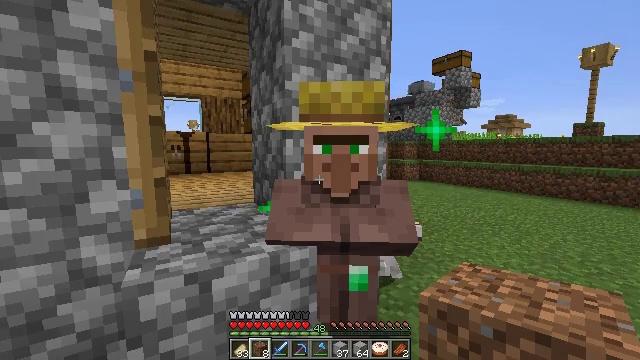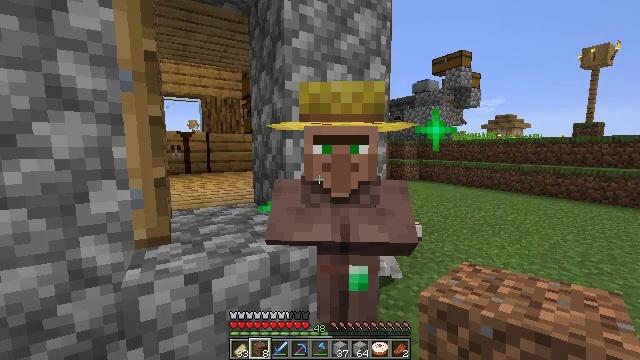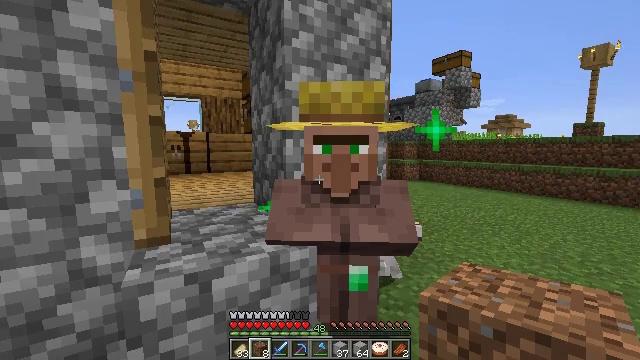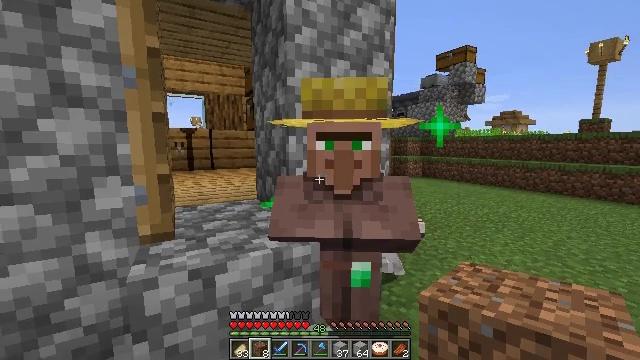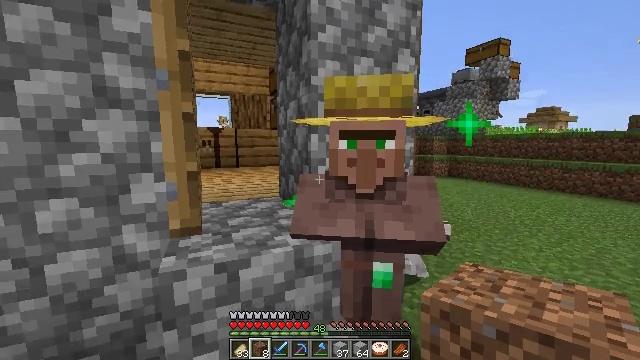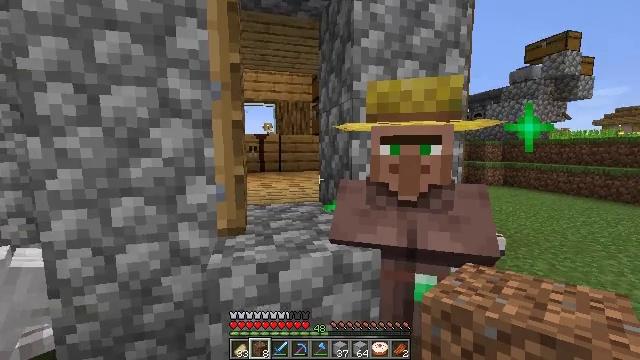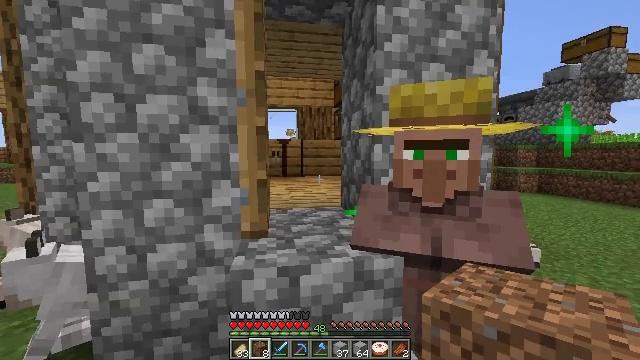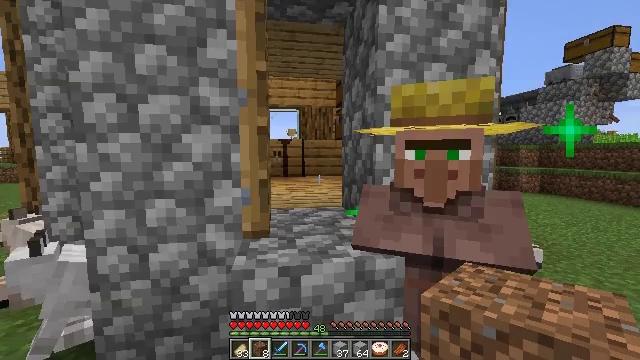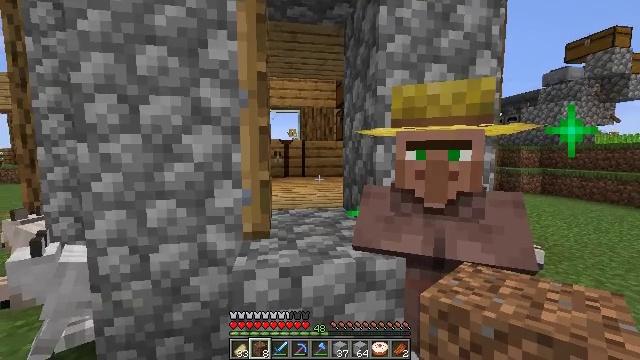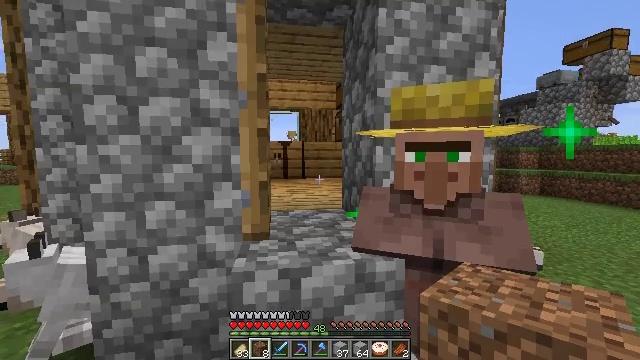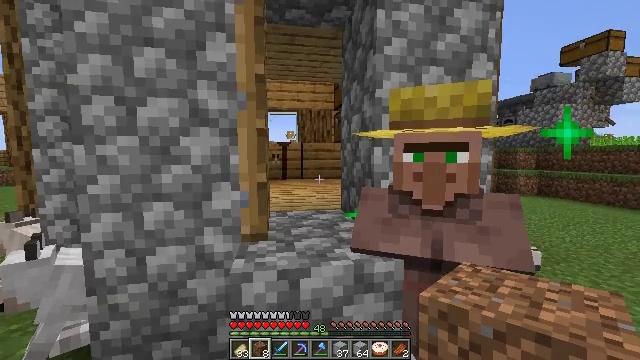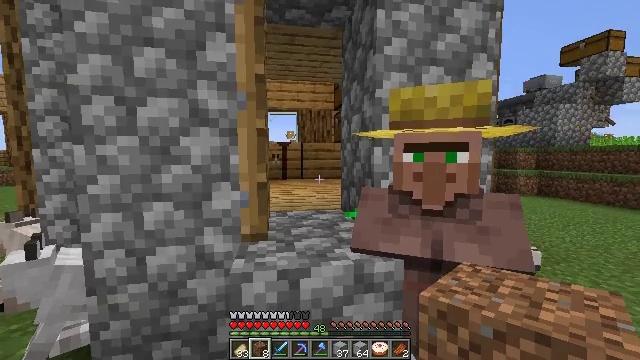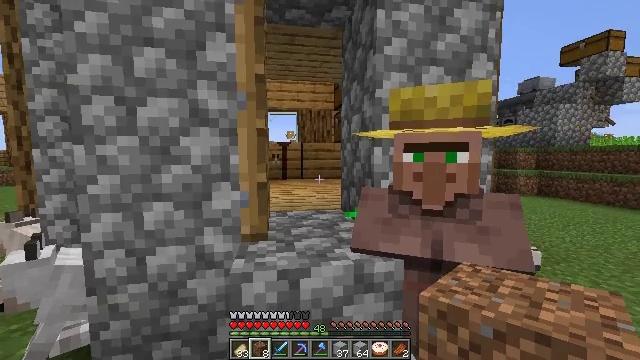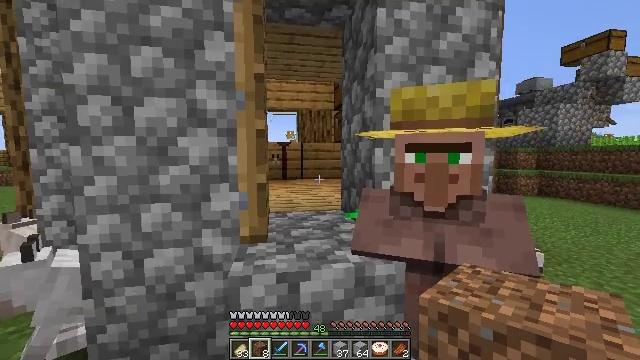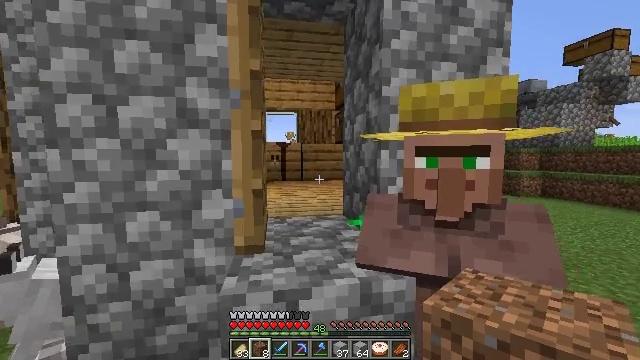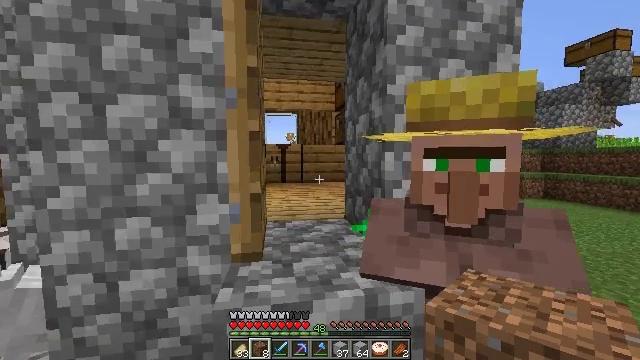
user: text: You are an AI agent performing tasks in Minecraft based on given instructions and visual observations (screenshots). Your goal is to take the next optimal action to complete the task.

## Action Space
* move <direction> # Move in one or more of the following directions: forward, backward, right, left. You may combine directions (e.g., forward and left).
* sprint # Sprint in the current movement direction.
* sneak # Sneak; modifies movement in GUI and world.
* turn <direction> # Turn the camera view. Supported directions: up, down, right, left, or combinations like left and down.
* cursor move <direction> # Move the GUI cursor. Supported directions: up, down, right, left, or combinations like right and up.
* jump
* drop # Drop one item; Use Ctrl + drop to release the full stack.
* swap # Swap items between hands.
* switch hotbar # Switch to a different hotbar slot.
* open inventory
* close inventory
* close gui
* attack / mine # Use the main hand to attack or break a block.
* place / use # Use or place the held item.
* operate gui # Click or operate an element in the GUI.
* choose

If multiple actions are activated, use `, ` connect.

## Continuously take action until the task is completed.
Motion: motion action
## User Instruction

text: Form a cake at the crafting table.
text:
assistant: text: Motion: no_op
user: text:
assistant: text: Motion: no_op
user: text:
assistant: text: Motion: no_op
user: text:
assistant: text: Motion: turn left
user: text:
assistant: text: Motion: turn left and up
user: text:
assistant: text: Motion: turn left and up
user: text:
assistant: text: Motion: no_op
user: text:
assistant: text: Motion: no_op
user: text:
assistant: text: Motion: no_op
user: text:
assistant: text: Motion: no_op
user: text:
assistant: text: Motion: no_op
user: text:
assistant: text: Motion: no_op
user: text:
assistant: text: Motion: move forward
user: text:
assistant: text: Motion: move forward
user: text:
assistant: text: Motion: move forward
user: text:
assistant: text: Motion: move forward
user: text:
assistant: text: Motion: move forward
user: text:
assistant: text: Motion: move forward
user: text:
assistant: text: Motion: move forward, sprint
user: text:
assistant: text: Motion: move forward, sprint
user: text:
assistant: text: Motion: move forward, sprint
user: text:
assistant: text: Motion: move forward, sprint
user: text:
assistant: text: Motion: move forward
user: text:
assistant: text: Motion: move forward, turn left
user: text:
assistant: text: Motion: move forward, sprint
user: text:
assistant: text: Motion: move forward, sprint
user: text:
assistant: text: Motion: move forward, sprint
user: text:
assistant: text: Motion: move forward
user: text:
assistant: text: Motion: move forward
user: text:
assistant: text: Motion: move forward